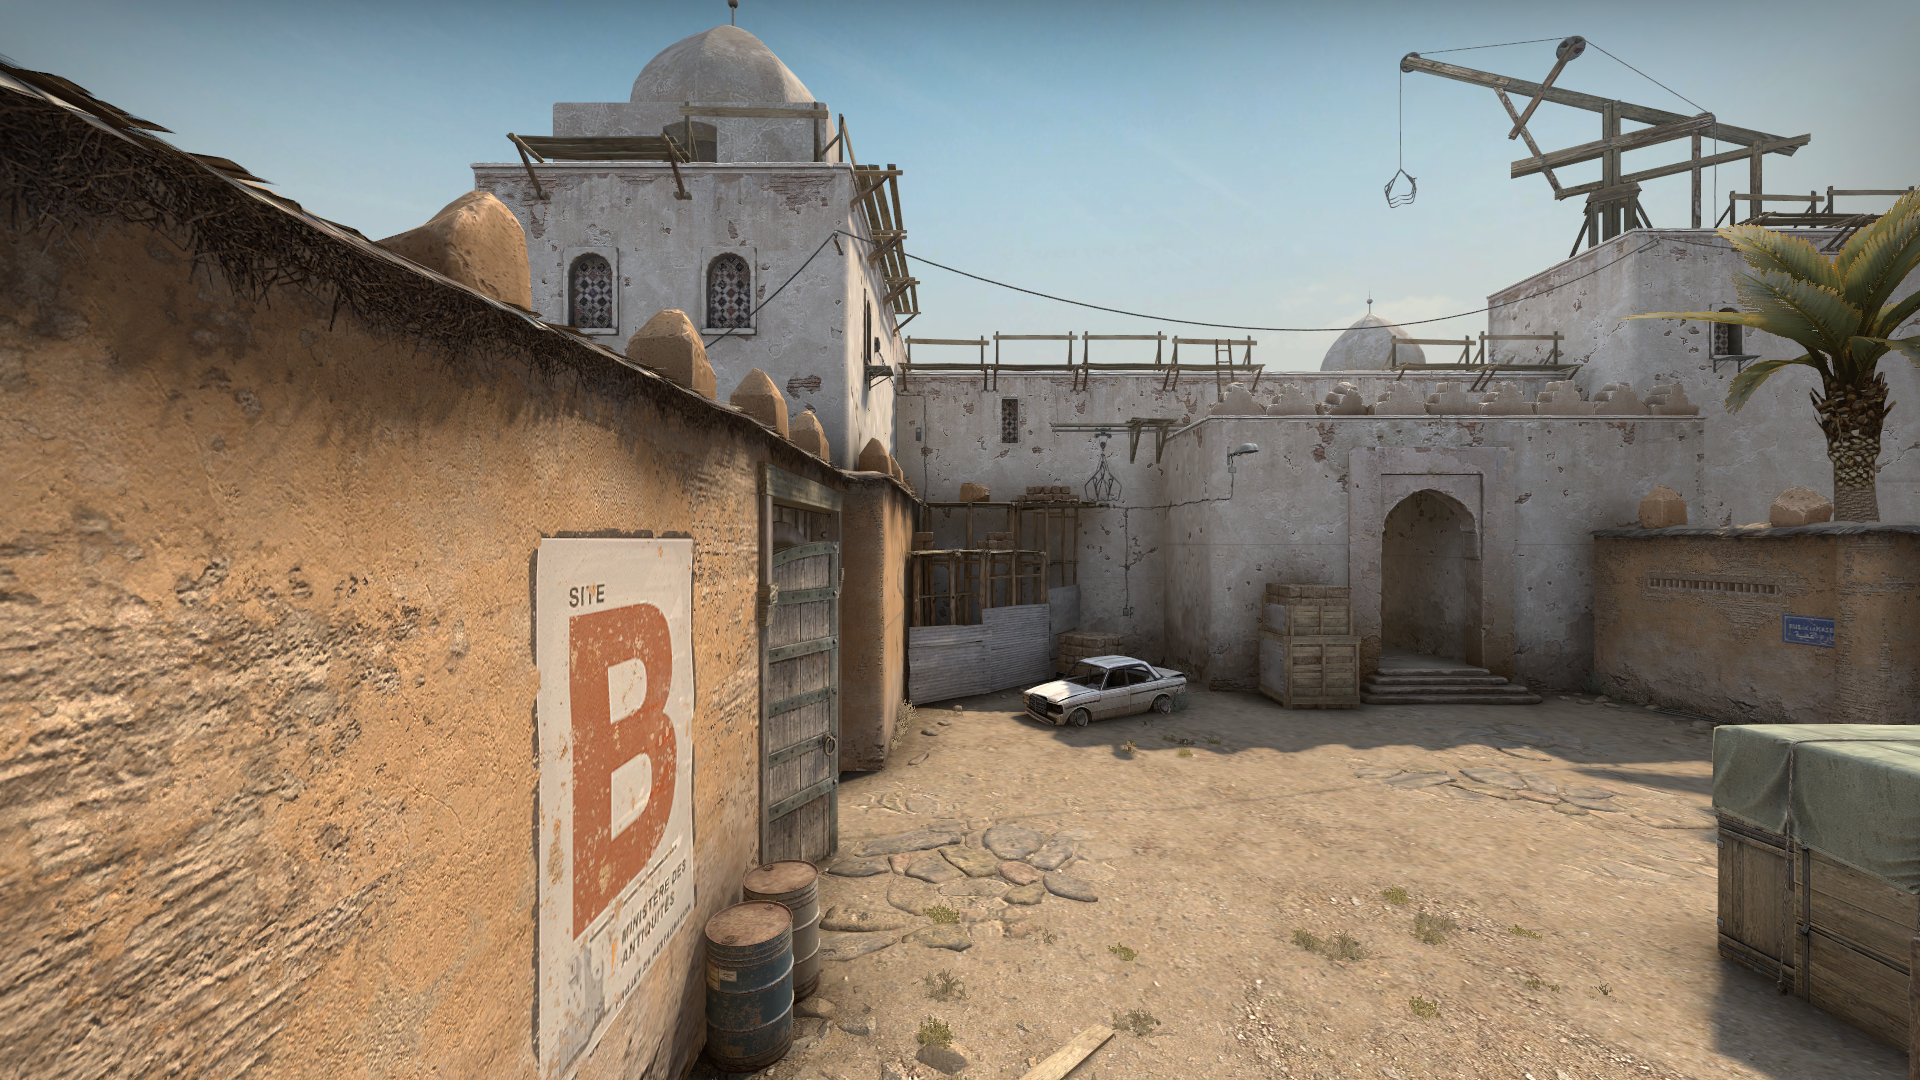
Map: de_dust2